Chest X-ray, PA view. Patient: 35 years old, sex F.
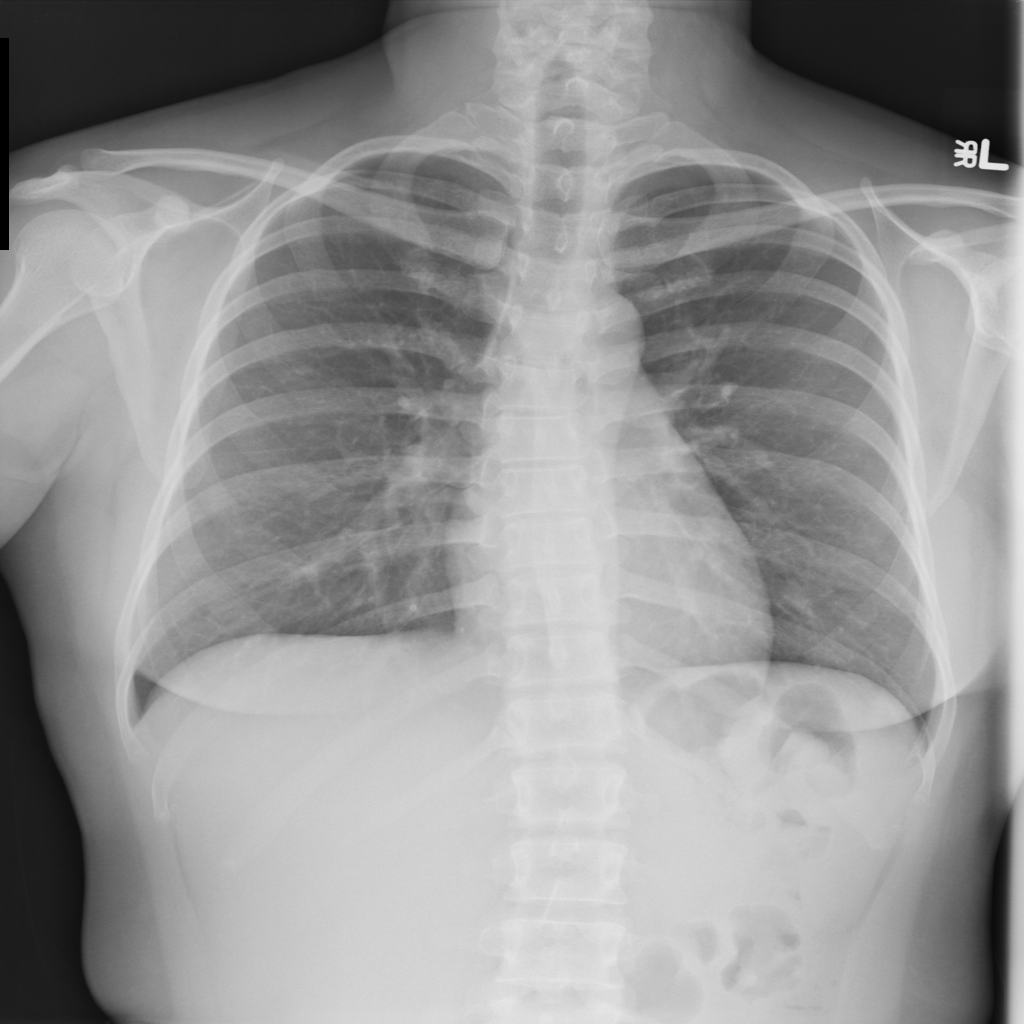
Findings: No Finding